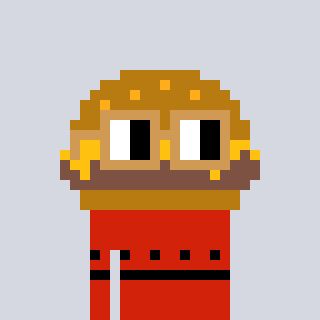
a pixel art character with square brown glasses, a burger-shaped head and a red-colored body on a cool background